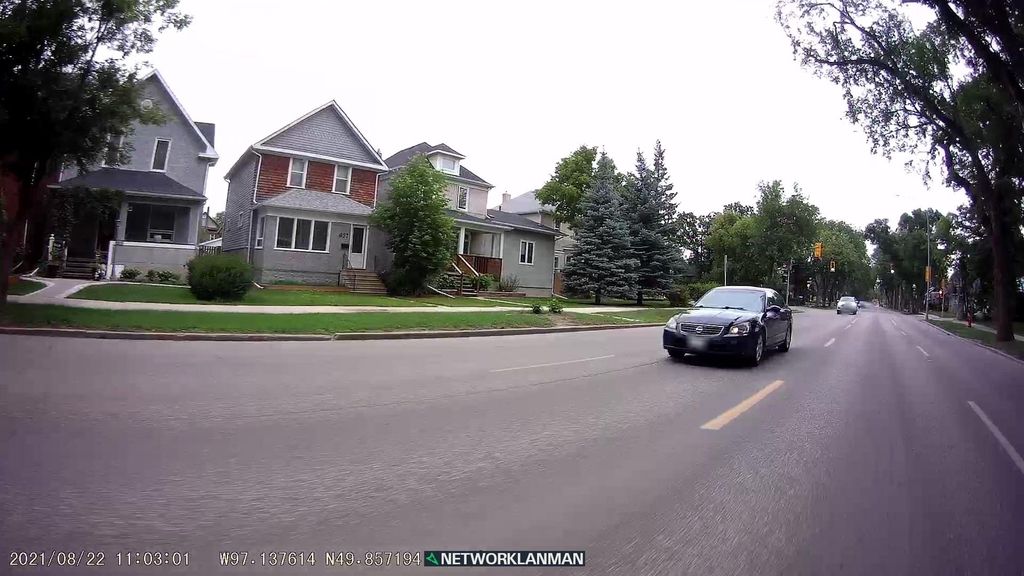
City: winnipeg